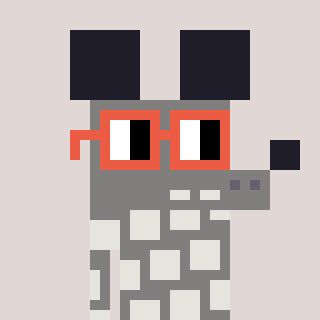
a pixel art character with square orange glasses, a mouse-shaped head and a bluegrey-colored body on a warm background